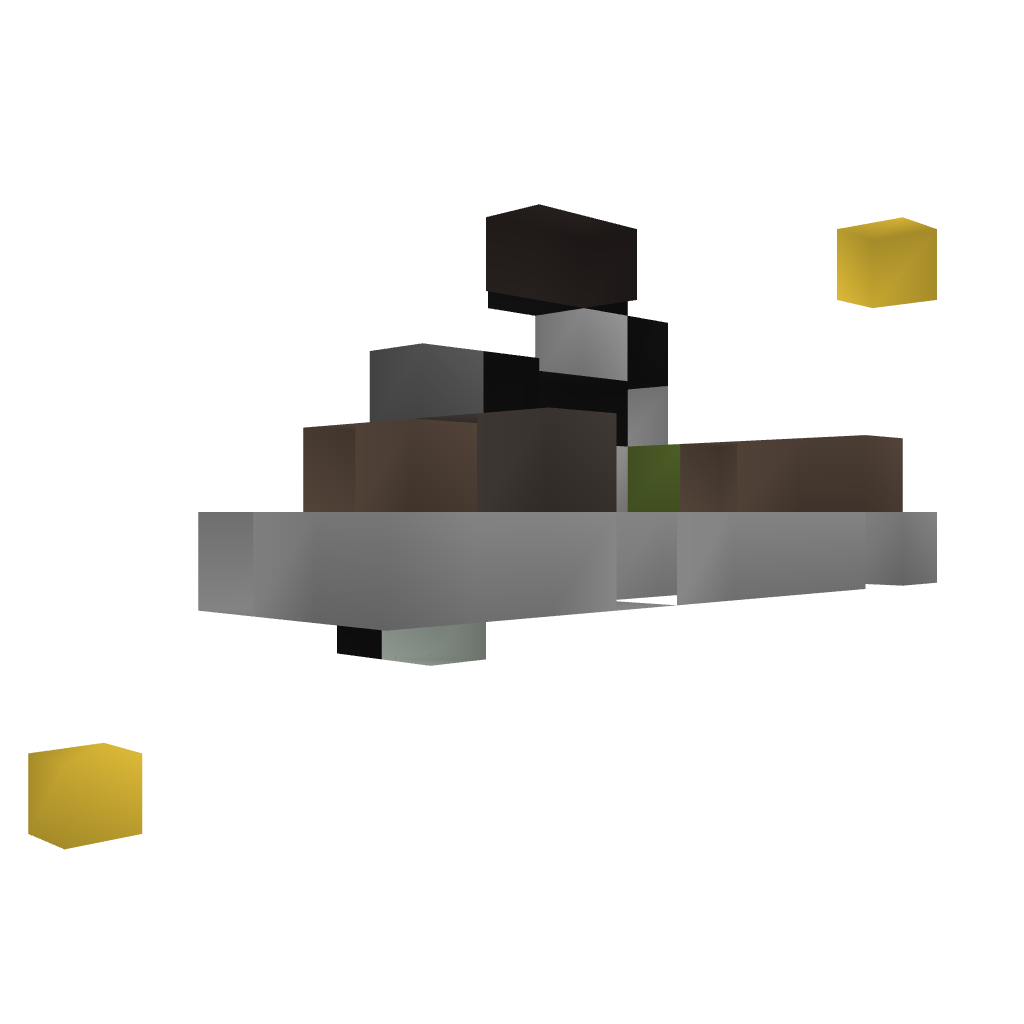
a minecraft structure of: Hands free cartstation